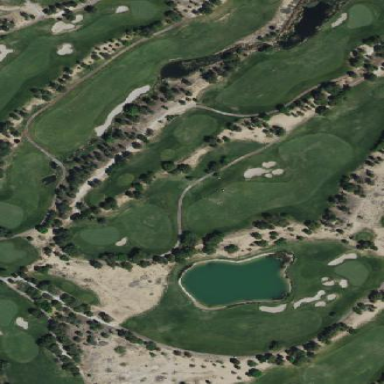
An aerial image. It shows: Area of rough grass used for golf.